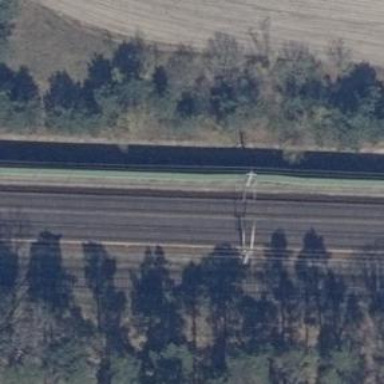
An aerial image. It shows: Milestone along the railway with catenary mast.